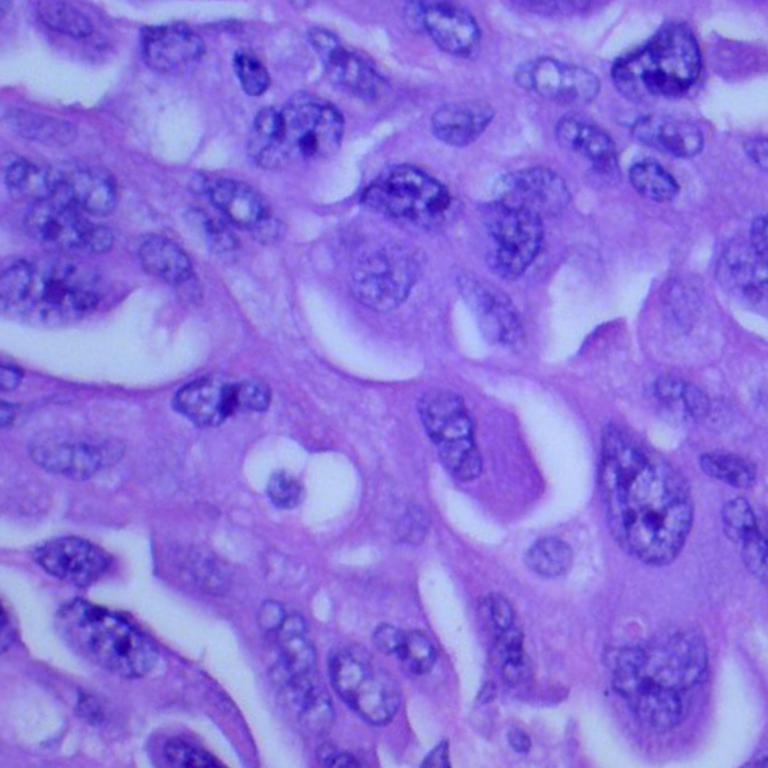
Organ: lung
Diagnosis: adenocarcinomas